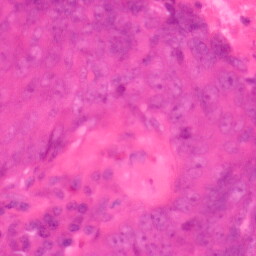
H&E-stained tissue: Colon